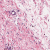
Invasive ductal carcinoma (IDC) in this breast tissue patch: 0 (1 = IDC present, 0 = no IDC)